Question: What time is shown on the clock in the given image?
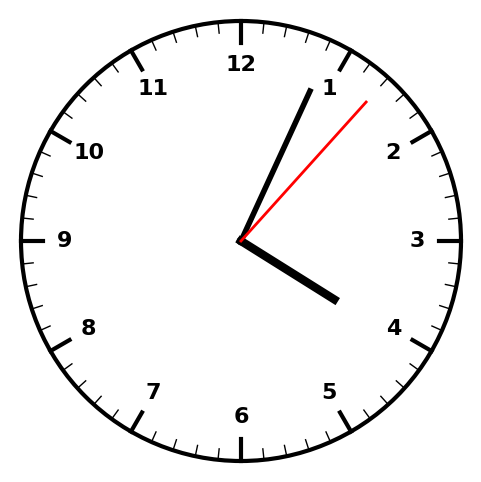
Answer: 04:04:07